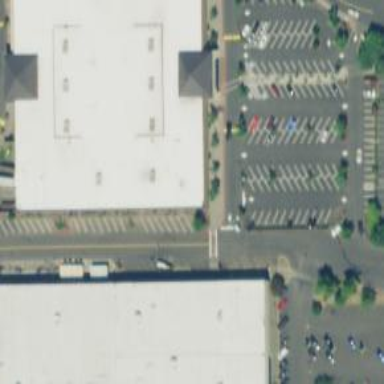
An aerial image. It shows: Department store building.